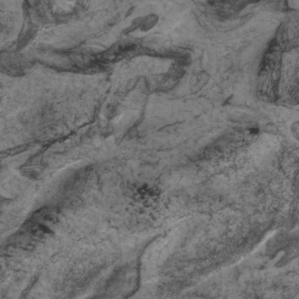
Label: non_frost